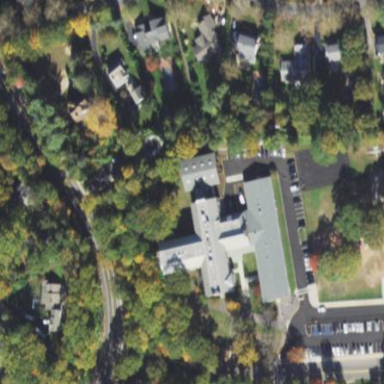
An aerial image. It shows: School building.